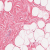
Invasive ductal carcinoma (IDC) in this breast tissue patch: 0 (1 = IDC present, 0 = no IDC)